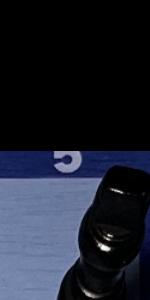
Label: Empty